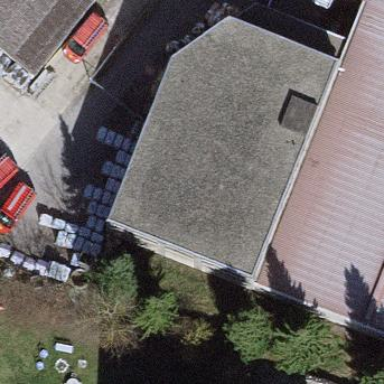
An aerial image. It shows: Industrial building.